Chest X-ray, PA view. Patient: 83 years old, sex F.
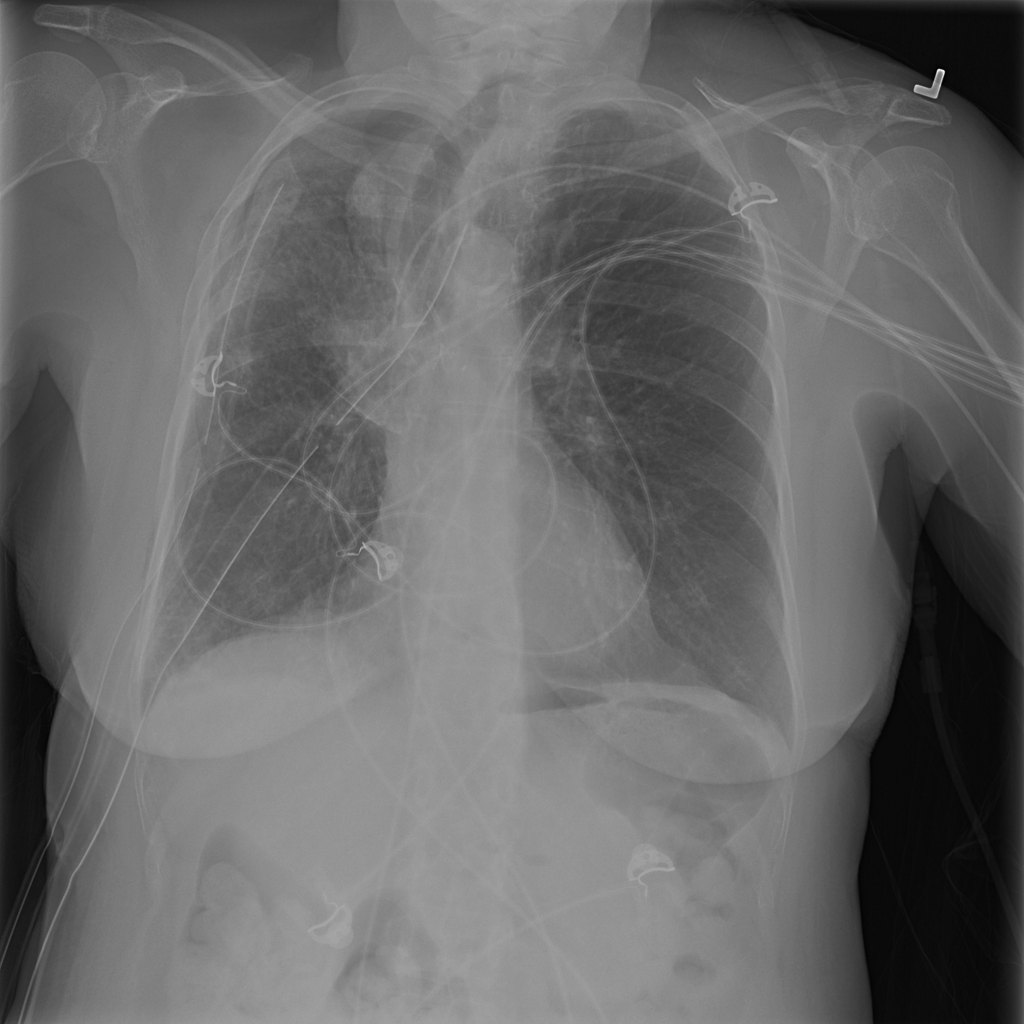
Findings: Pneumothorax